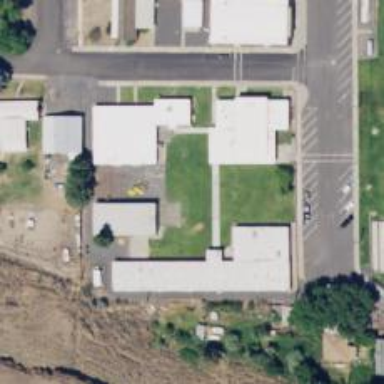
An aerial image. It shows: School.